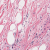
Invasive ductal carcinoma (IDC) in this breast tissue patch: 0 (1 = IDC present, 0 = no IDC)